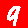
Digit: 9